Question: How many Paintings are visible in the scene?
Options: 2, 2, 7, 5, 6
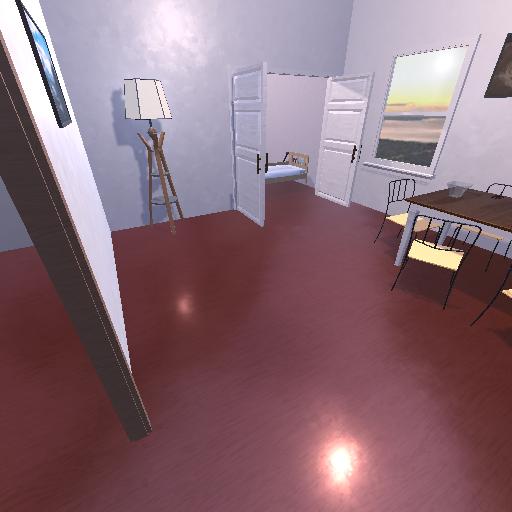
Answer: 2